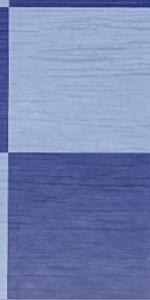
Label: Empty